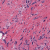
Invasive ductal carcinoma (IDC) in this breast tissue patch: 1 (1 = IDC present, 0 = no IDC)